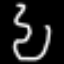
Label: squiggle